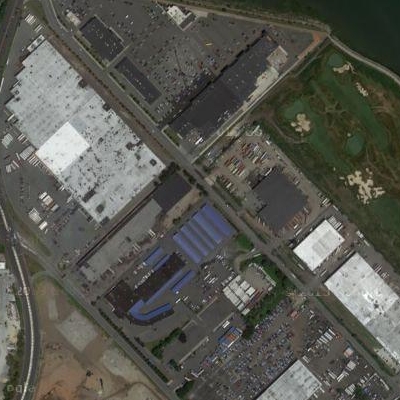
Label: Parking